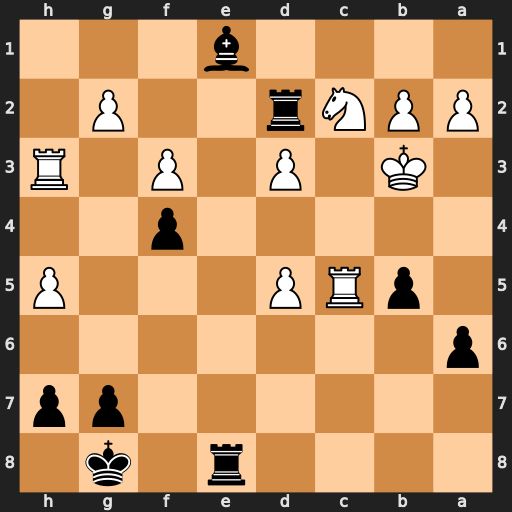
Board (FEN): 4r1k1/6pp/p7/1pRP3P/5p2/1K1P1P1R/PPNr2P1/4b3
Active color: b
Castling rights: -
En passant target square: -
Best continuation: Rxd3+ Rc3 Bxc3